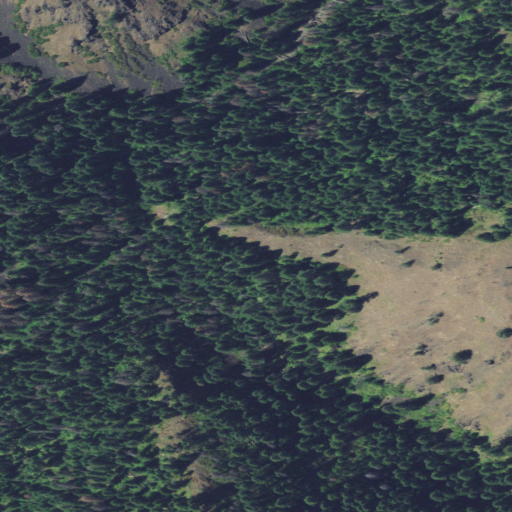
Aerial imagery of valley in Oregon named Minor Gulch containing evergreen forest, shrub, and grassland